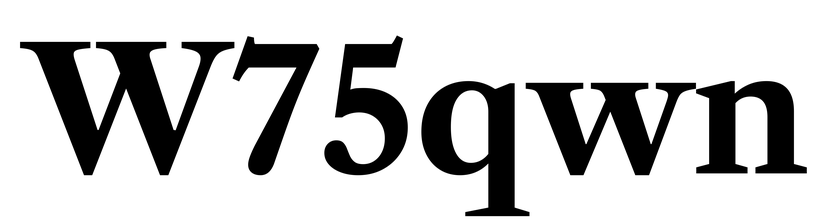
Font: LibreCaslonText_Bold